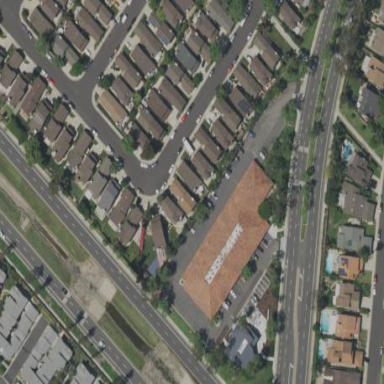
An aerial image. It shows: Retail area.